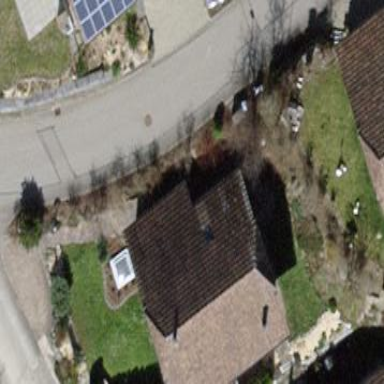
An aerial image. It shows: House with half-hipped roof shape.